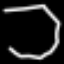
Label: octagon